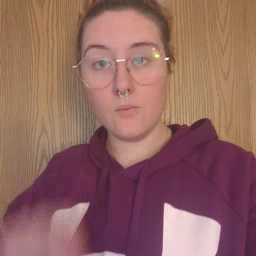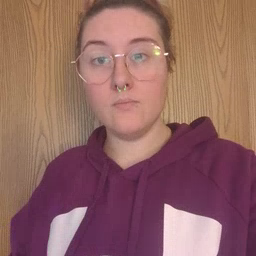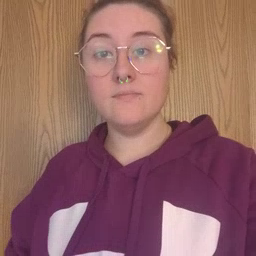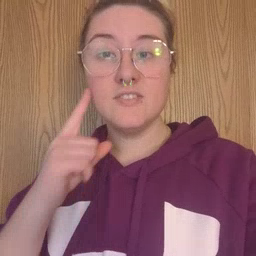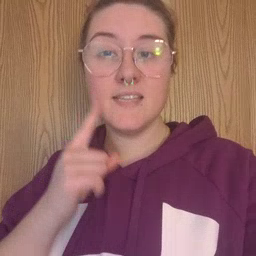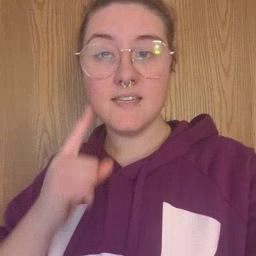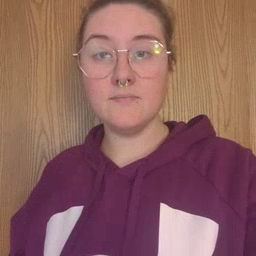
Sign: cheek